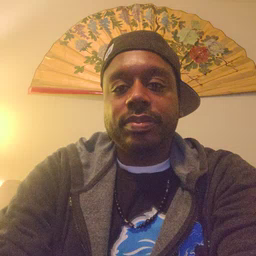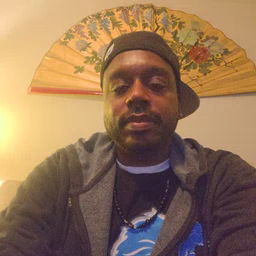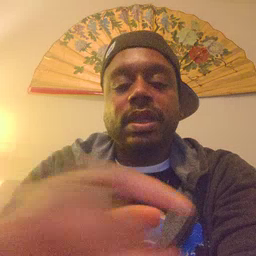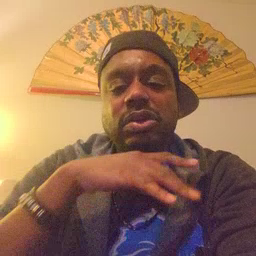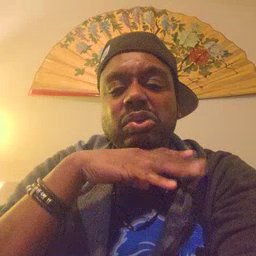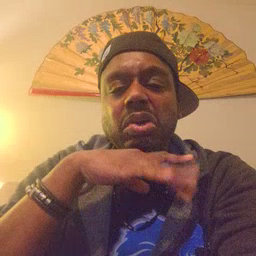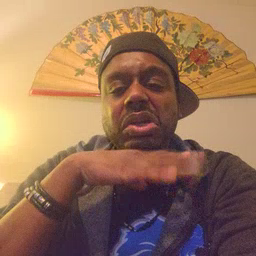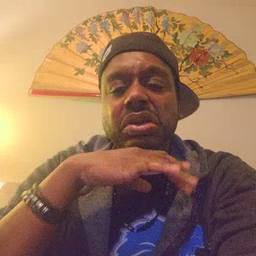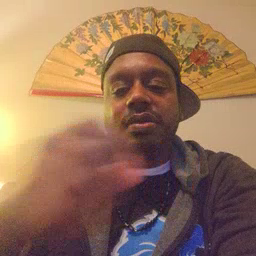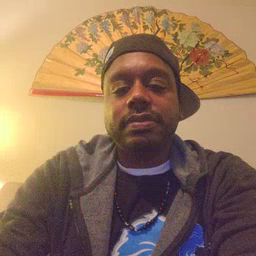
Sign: dirty